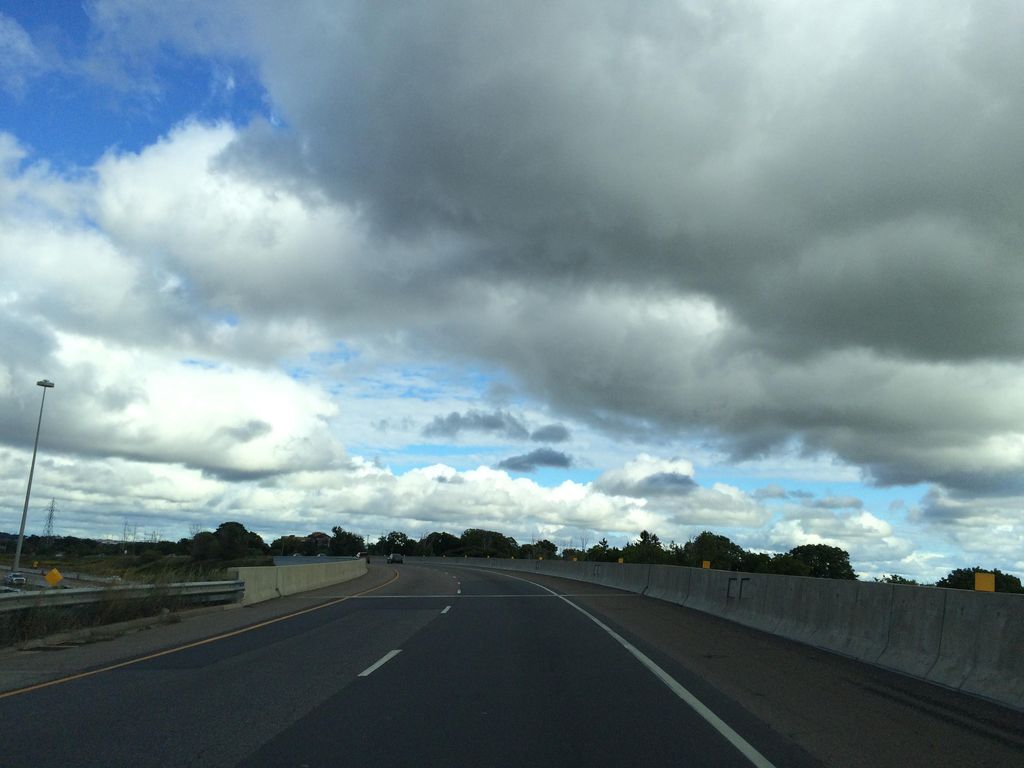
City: kitchener-waterloo